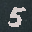
Label: 5